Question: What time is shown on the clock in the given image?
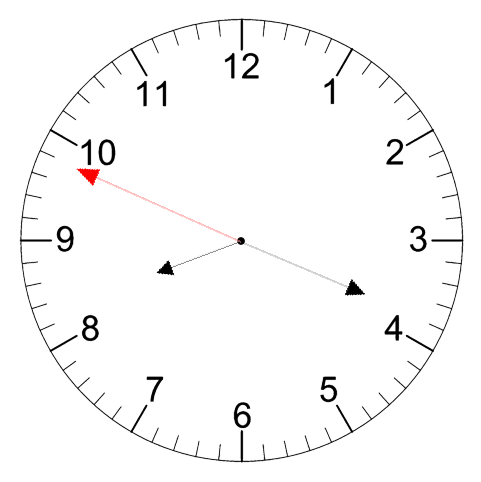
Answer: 08:18:49